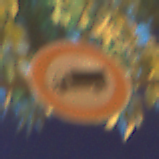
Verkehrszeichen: VerbotFuerKraftfahrzeugeUeberDreiKommaFuenfTonnen
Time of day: Night
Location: Outdoor (Urban)
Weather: PartlyCloudy
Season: NotSpecified
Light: Artificial